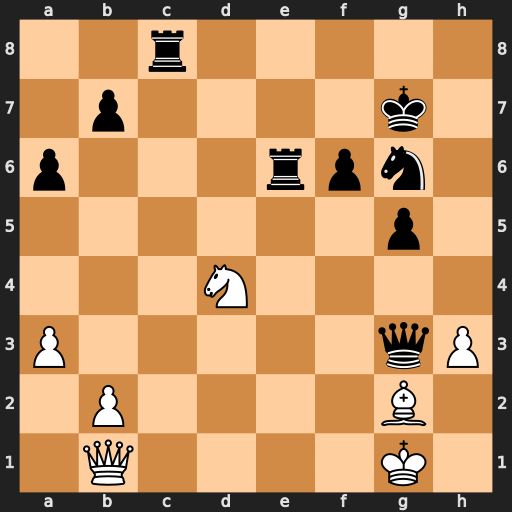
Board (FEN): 2r5/1p4k1/p3rpn1/6p1/3N4/P5qP/1P4B1/1Q4K1
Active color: w
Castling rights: -
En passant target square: -
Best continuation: Nf5+ Kg8 Nxg3